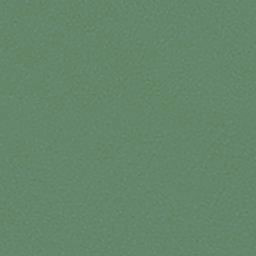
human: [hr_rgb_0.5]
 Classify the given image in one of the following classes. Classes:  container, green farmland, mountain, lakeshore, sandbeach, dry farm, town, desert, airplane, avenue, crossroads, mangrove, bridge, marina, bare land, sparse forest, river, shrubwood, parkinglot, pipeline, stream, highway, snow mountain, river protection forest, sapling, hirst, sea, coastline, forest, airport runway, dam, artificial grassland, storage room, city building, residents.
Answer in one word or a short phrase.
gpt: sea